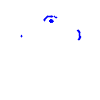
Particle: kaon